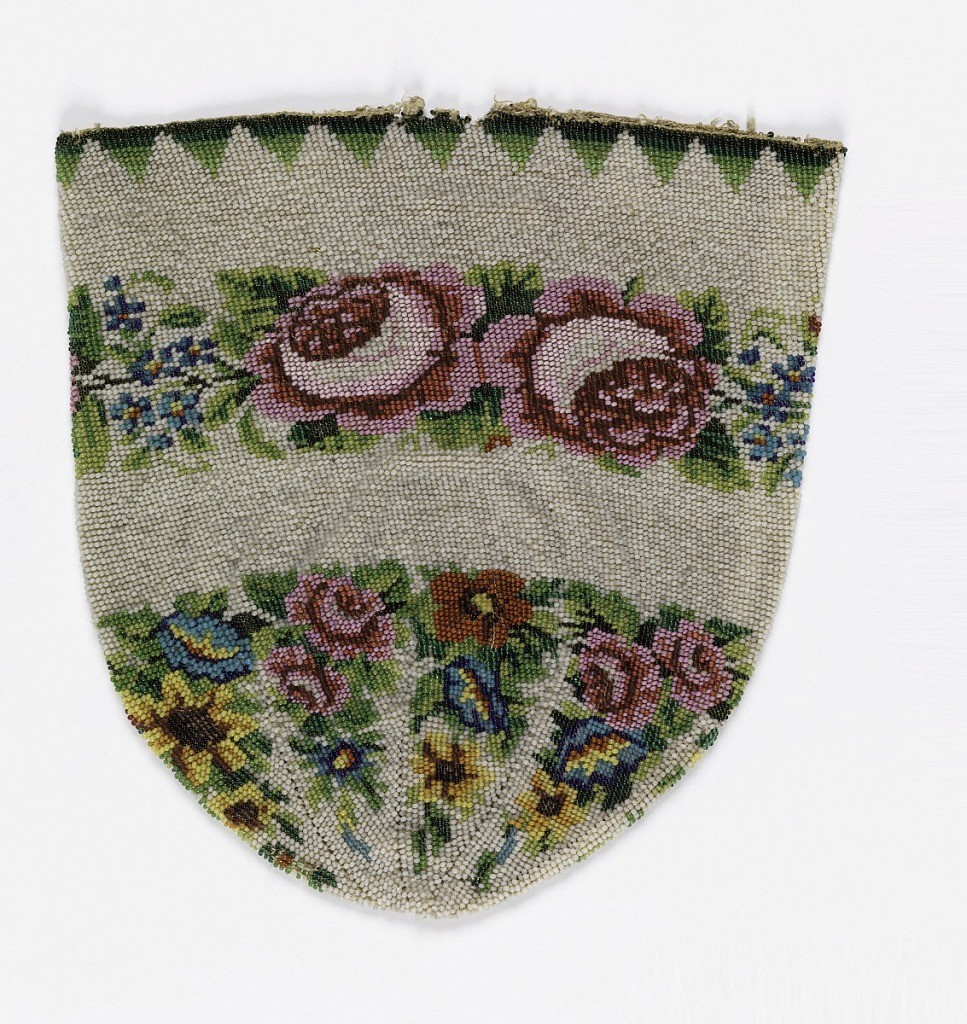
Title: Bag
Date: early 19th century
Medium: glass beads Technique: beaded knitting
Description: White ground with a band of roses at the top and smaller, naturalistic flowers at the point.